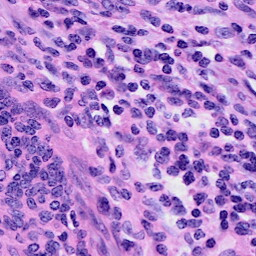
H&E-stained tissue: Cervix